Question: In order for you to understand what I mean I've created a JSfiddle <URL>.
Also because the 'primay links' e.g. 'Home' and 'About us' have a bottom border when you hover over them it also creates a little irritation when you go on and hover on the dropdown items, i.e the dropdown menu moves up 5px. And I have no idea how to fix this.
Very important:
Mockup of what it should look like:

'''
//Ignore this comment
'''
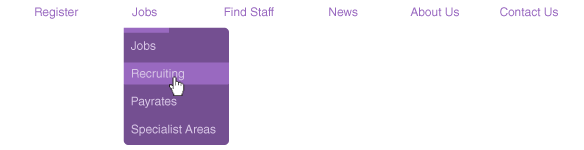
Answer: Try setting
'''
li a {
border-bottom: 5px solid rgba(255,255,255, 0);
}
.secondary-list li {
float: none;
}
'''
<URL>
By setting an invisible border on the anchors the hover will just change the color instead of adding the border and moving the following elements down by 5px.
Removing the float of the second level 'li' elements makes them use the full width of the list (= width of the widest 'li').